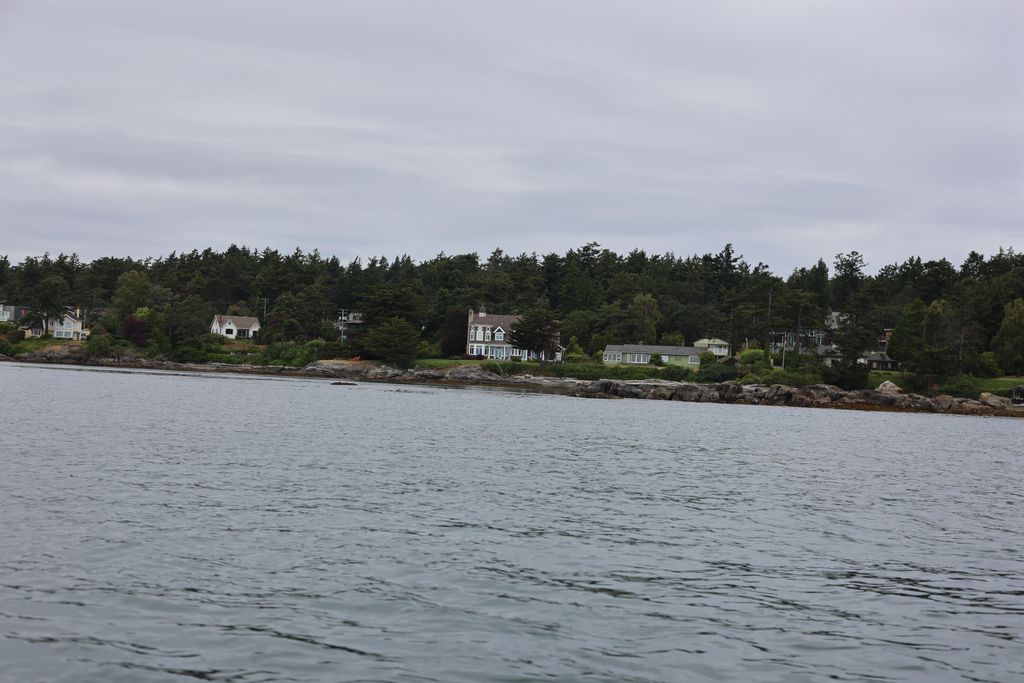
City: victoria